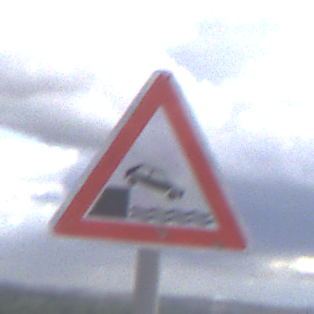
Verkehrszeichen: Ufer
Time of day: MorningAfternoon
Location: Outdoor (Suburban)
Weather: PartlyCloudy
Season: NotSpecified
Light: Natural